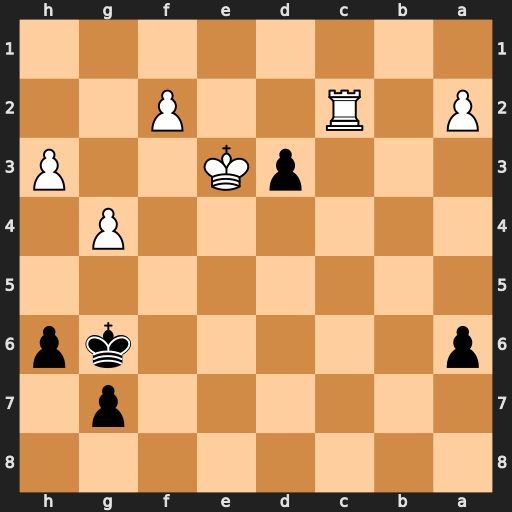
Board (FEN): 8/6p1/p5kp/8/6P1/3pK2P/P1R2P2/8
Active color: b
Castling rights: -
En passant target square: -
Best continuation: dxc2 Kd2 Kg5 Kxc2 Kh4 Kd3 Kxh3